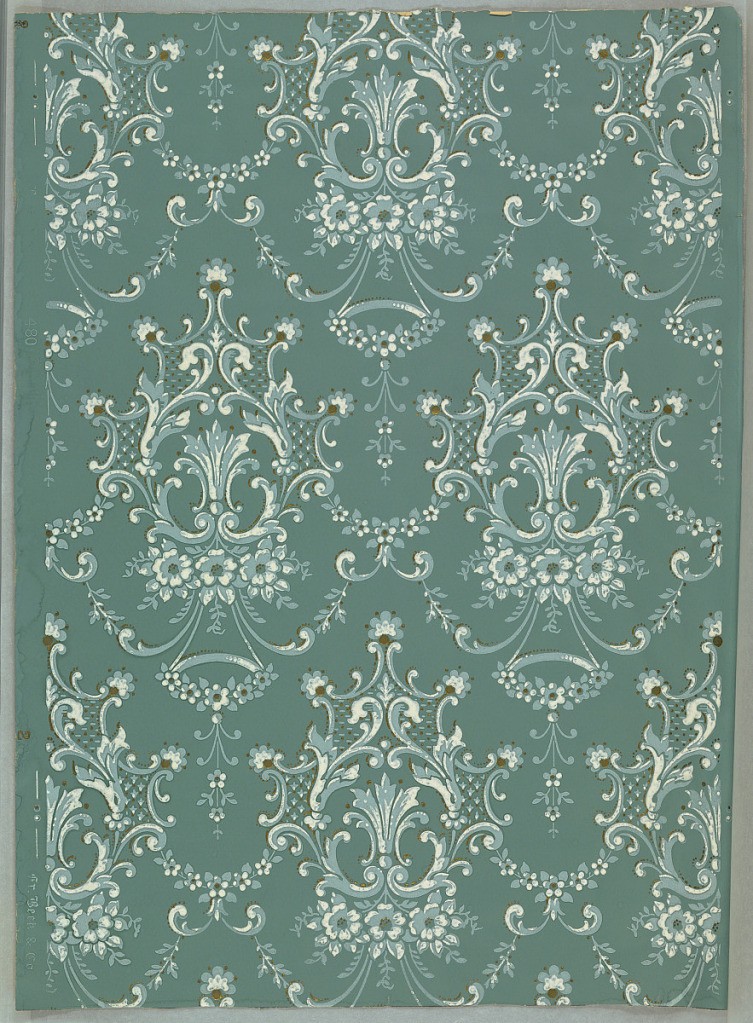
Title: Sidewall, frieze and ceiling paper
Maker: Frederick Beck & Co., 1860
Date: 1890–1920
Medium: Machine-printed
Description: Light blue, white and metallic gold floral with scrollwork on gray-blue ground.